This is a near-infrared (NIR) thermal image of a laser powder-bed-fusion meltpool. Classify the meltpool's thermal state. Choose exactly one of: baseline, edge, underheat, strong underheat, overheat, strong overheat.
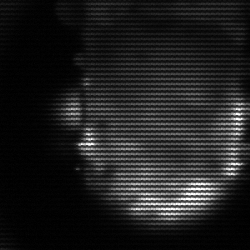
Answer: baseline